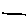
Label: line